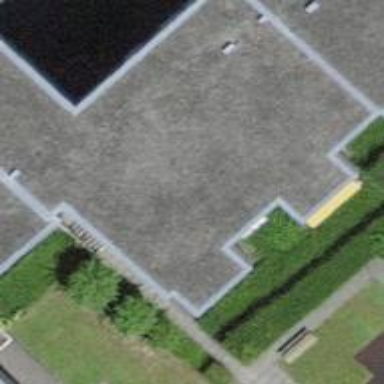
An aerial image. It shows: Flat-roofed residential building.